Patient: sex M, age 58
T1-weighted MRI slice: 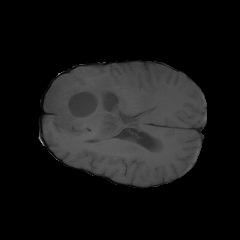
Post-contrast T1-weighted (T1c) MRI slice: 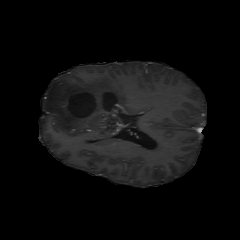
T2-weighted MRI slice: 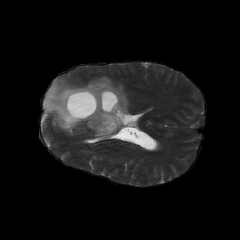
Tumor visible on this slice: yes
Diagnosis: Astrocytoma, IDH-mutant
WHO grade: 4